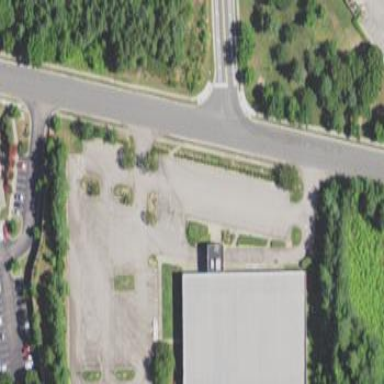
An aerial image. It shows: Commercial building.